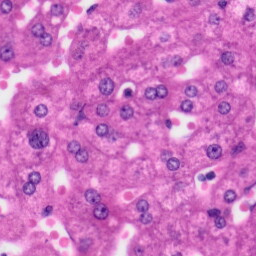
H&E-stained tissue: Liver